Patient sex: F
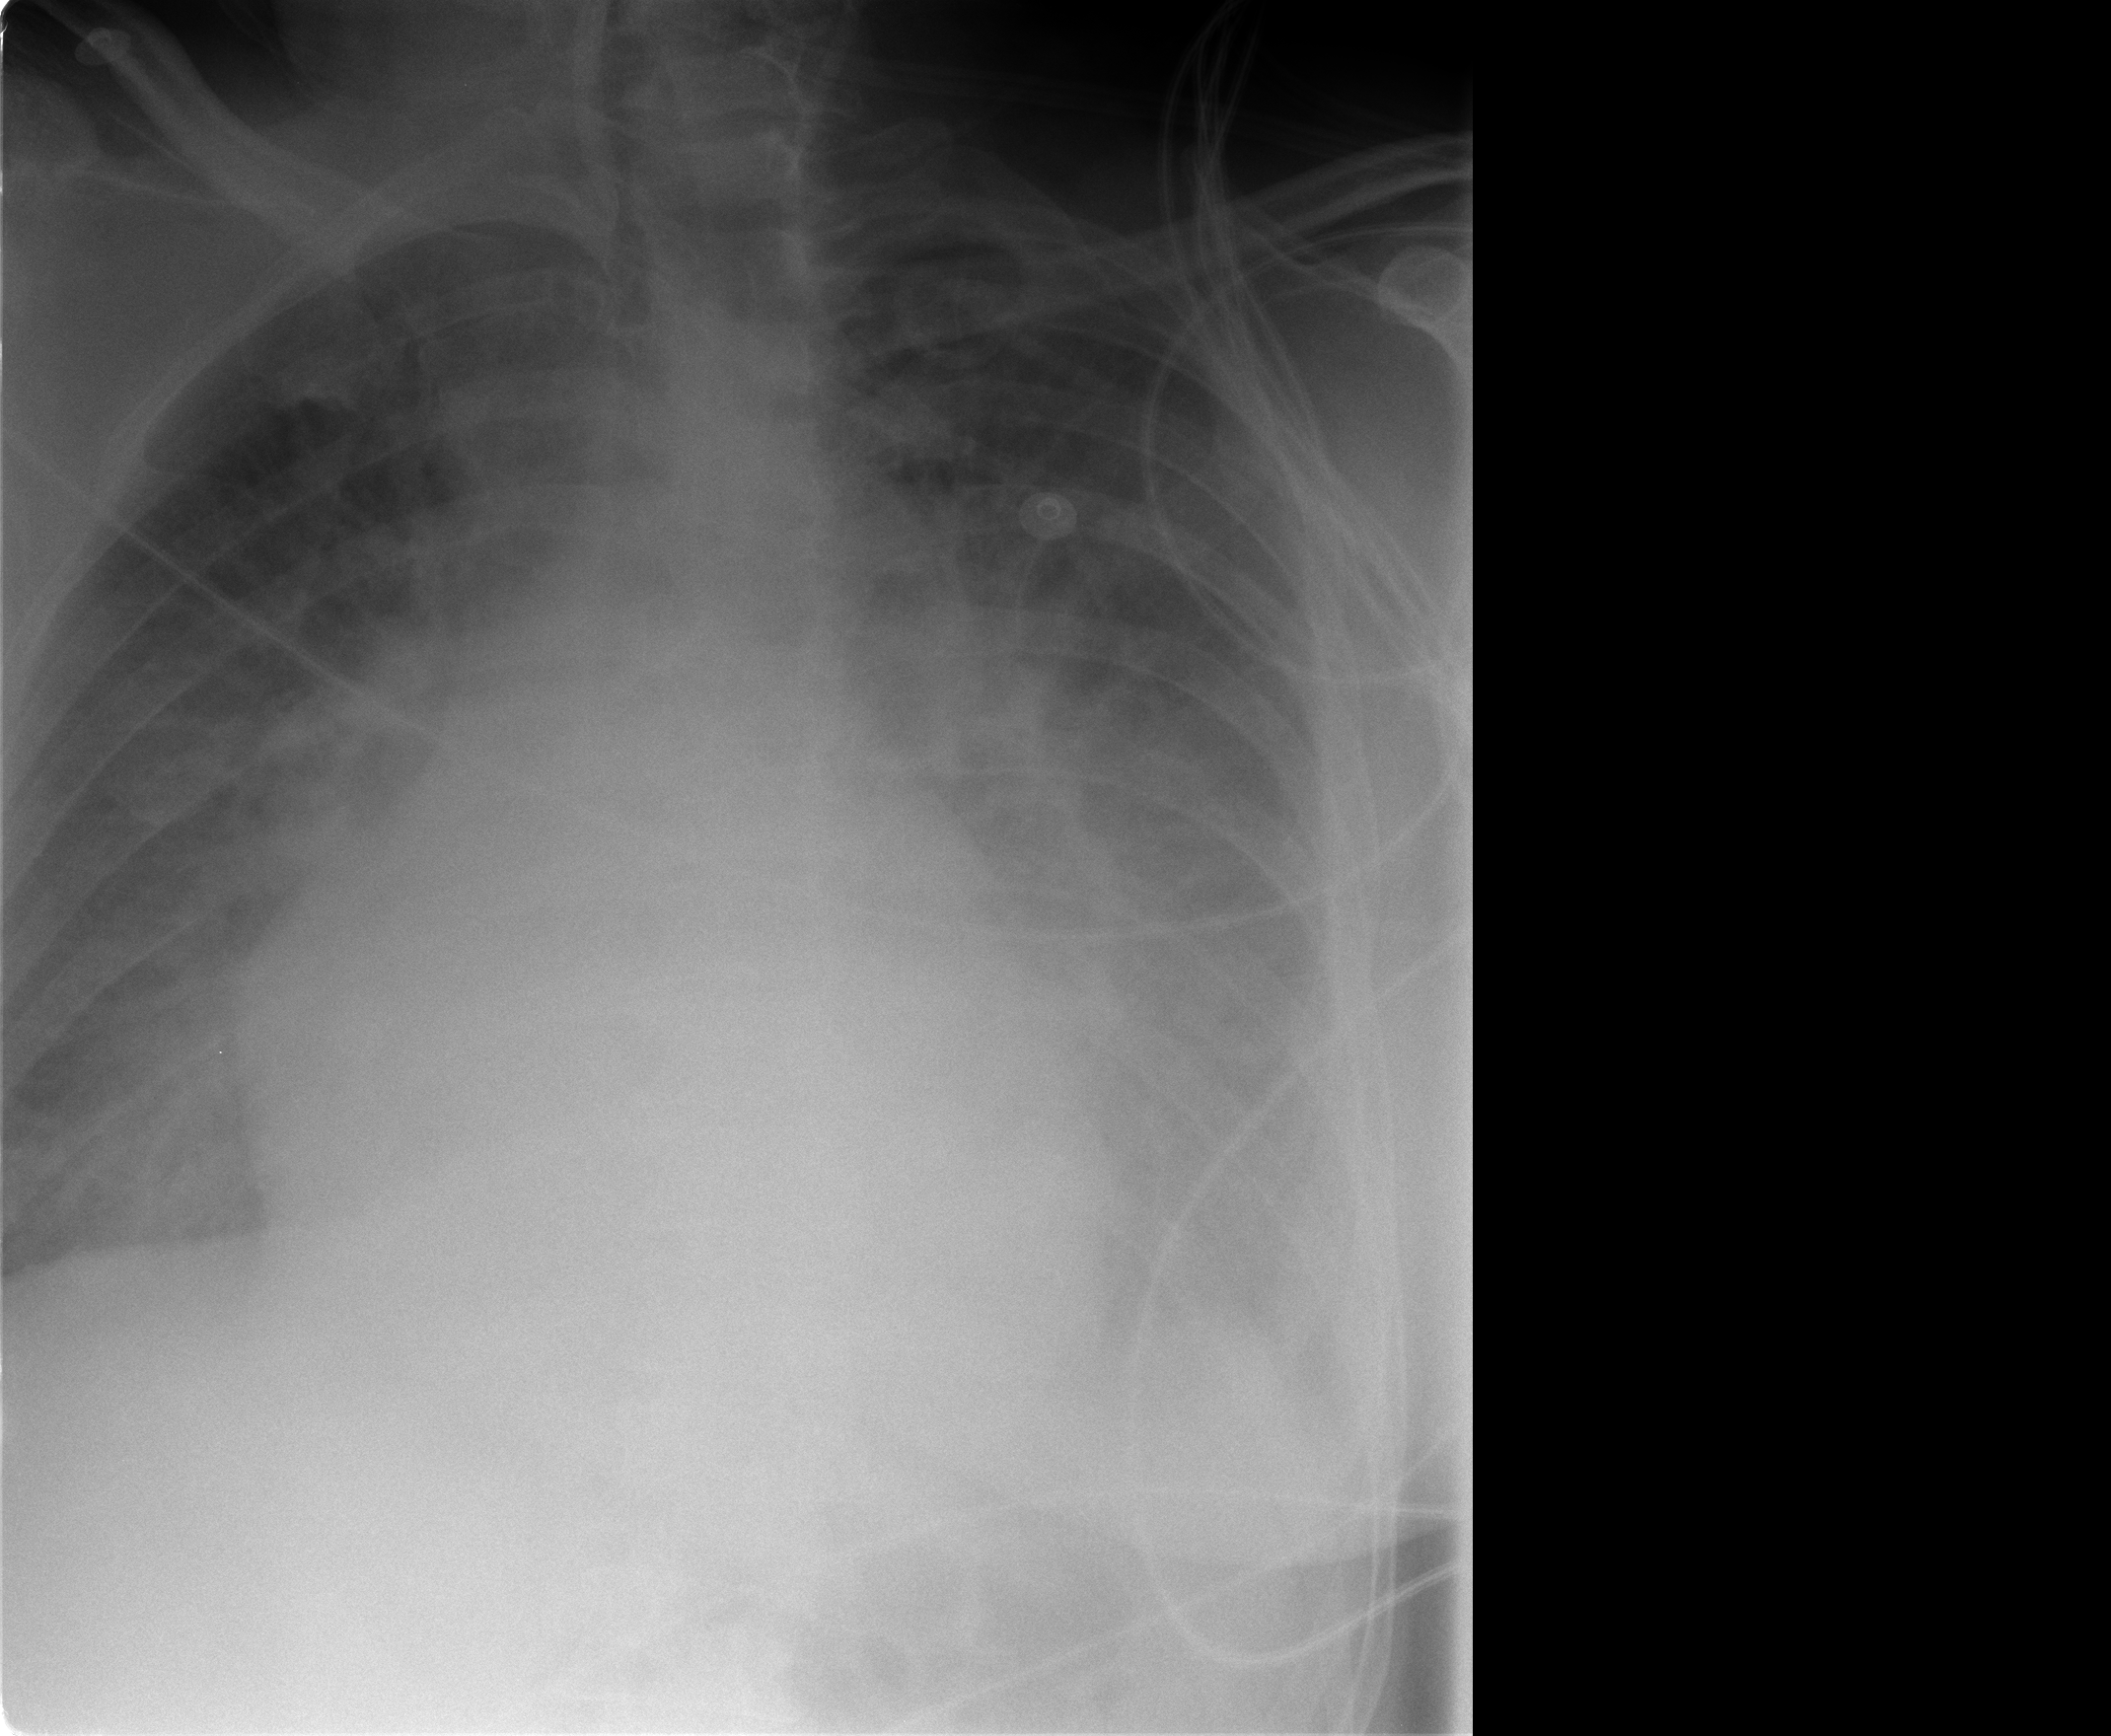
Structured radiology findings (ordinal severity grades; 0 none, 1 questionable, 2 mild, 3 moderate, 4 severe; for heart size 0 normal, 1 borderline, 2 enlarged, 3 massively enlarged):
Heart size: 2
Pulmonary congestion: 2
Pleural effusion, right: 2
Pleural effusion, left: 2
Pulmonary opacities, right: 0
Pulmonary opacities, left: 0
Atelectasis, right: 2
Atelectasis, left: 2